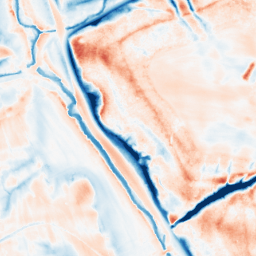
Category: trend_removal
Decomposition family: local_polynomial
Decomposition parameters: window_size: 31
degree: 3
Upsampling method: linear_exact
Upsampling parameters: scale: 8
Upsampling scale: 8